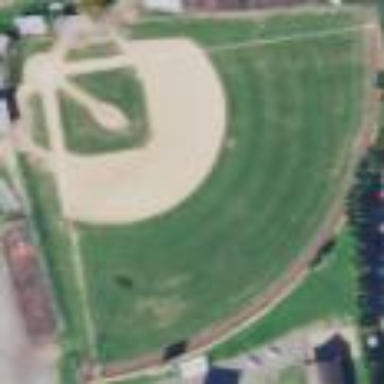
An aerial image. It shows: Baseball pitch for leisure land activities.